Question: What is the page title?
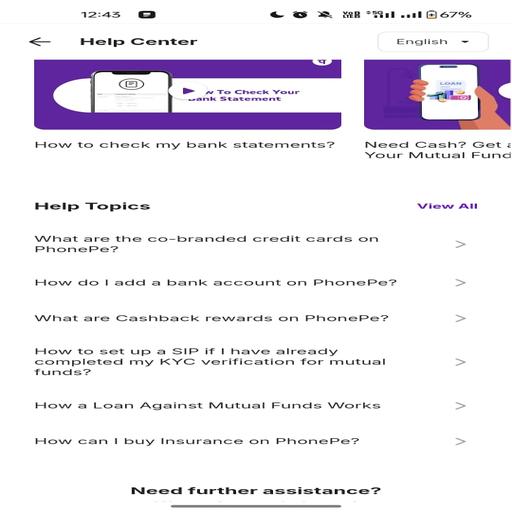
Answer: Help Center